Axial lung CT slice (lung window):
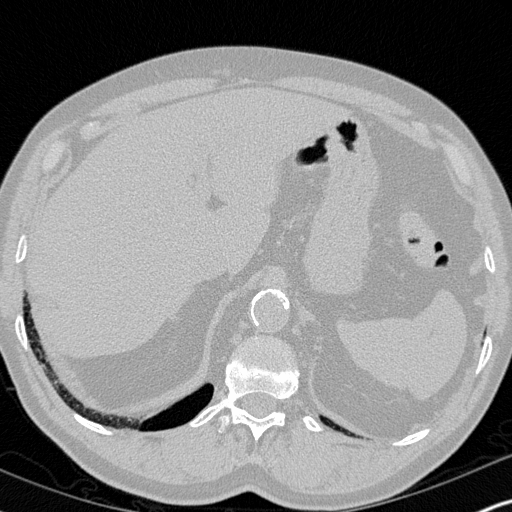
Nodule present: no